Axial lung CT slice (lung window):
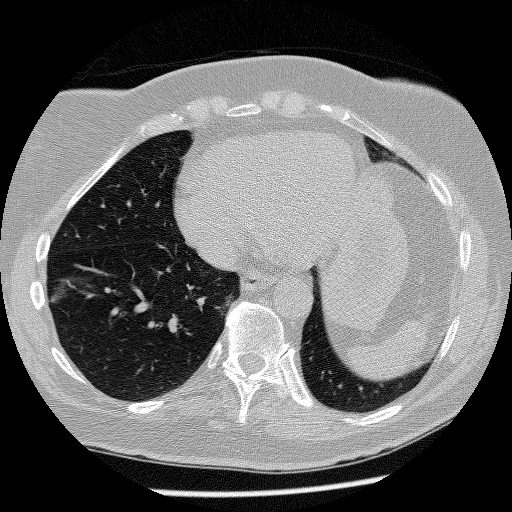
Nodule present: no